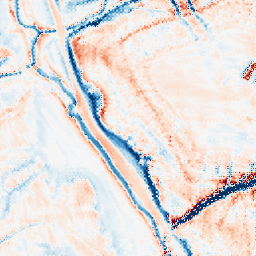
Category: multiscale
Decomposition family: dog_multiscale
Decomposition parameters: sigma_ratio: 1.4
n_scales: 5
base_sigma: 1
Upsampling method: regularized
Upsampling parameters: scale: 2
lambda_reg: 0.1
Upsampling scale: 2